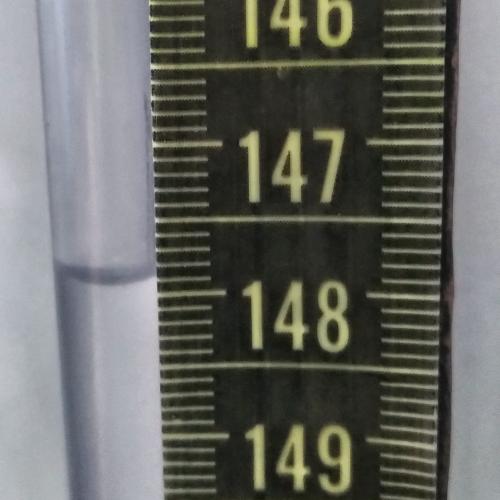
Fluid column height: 147.9 cm